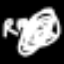
Label: octagon